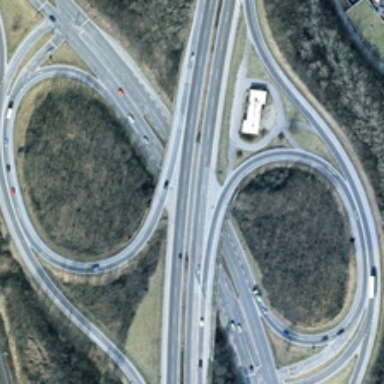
Some cars are on a viaduct with two circles with many trees .